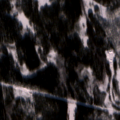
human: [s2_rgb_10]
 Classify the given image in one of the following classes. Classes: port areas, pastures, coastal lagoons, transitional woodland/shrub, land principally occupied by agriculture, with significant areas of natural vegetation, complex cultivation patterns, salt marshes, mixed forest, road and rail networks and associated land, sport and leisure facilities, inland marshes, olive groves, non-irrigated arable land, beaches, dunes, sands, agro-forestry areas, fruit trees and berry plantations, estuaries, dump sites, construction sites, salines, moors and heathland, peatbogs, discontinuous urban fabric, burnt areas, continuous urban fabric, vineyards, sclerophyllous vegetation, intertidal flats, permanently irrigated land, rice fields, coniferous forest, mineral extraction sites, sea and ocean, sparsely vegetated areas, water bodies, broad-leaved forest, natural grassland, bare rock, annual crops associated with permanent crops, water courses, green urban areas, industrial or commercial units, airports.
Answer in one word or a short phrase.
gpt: coniferous forest, mixed forest, transitional woodland/shrub